Interaction volume radius: 5 \u00c5
Interaction volume height: 20 \u00c5
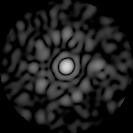
Disorder parameter: 0.8894